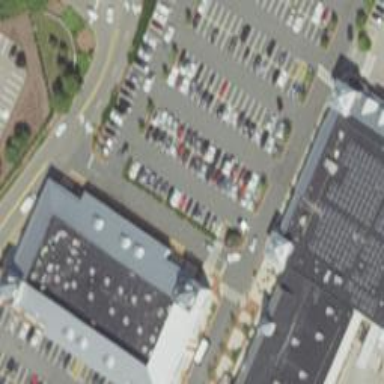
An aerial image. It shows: Parking space.